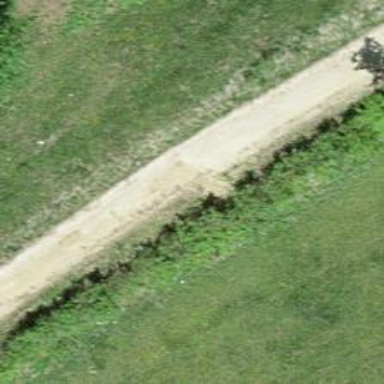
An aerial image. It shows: Unpaved unclassified road.